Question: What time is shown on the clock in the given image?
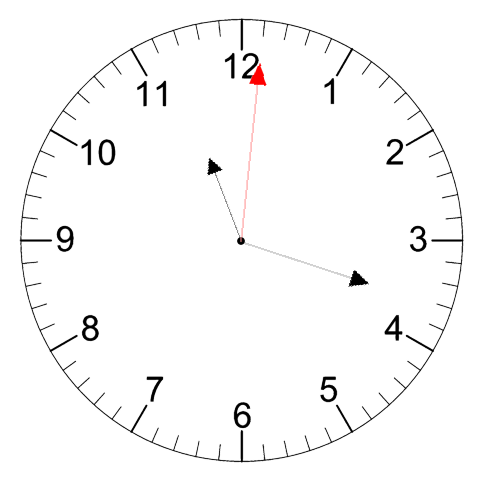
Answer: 11:18:01